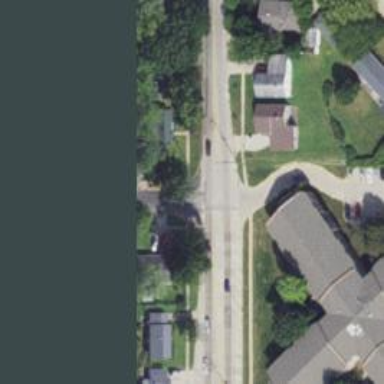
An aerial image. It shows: Unmarked road crossing.